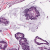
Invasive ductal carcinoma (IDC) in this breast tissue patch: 1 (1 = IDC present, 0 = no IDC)